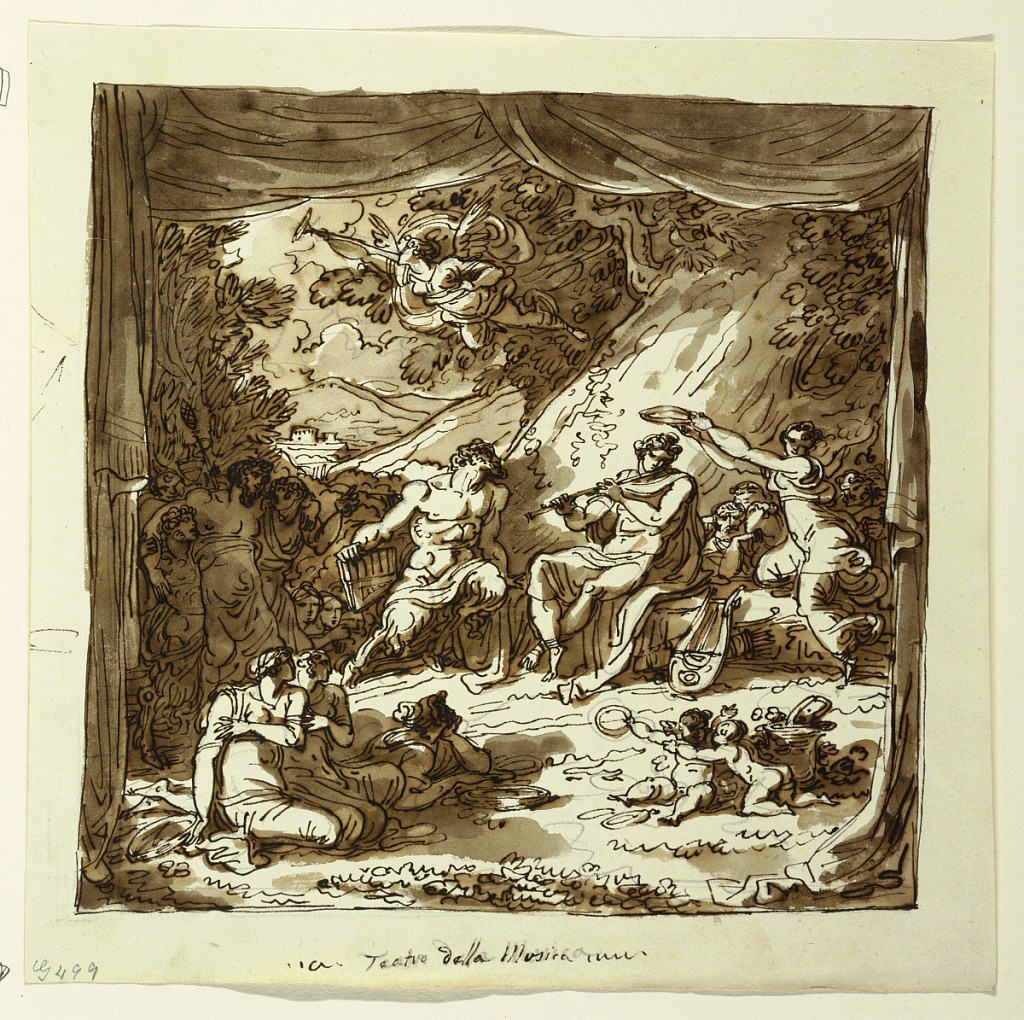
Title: Design for Stage Curtain: Apollo and Marsyas, Palazzo Conti-Sinibaldi, Faenza
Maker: Felice Giani, Italian, 1758–1823
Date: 1800–1801
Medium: Pen and brown ink, brush and brown wash over black chalk on wove paper
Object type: Drawing
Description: Horizontal rectangle. Curtains frame scene, stage frame shown. Middle-ground shown sitting at foot of enormous tree, in center Marsyas and Apollo plays flute.  Muse character (?) holds wreath over head. At right, Listerners shown behind main audience at left in foreground. Middleground, at left Dionysos with procession. Caption written in ink over graphite: "Teatro della V musica."